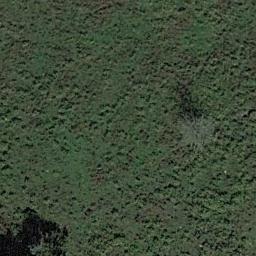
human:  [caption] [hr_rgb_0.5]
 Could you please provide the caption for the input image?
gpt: The meadow is dense but uneven .

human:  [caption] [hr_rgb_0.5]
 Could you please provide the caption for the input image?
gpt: There are two yellow lines on the grass .

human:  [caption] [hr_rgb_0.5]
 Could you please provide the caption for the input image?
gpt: This meadow has different sparsity in different places and some trees are also on the meadow .

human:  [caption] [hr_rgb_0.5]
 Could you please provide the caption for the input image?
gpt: A dense meadow with many green grass .

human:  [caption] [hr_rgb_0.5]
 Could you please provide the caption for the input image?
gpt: There is a green tree on the green grass .